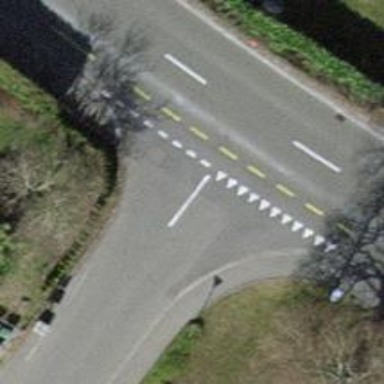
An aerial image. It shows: Road with "give way" sign.